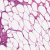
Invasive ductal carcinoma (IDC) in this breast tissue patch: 0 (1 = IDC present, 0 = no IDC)